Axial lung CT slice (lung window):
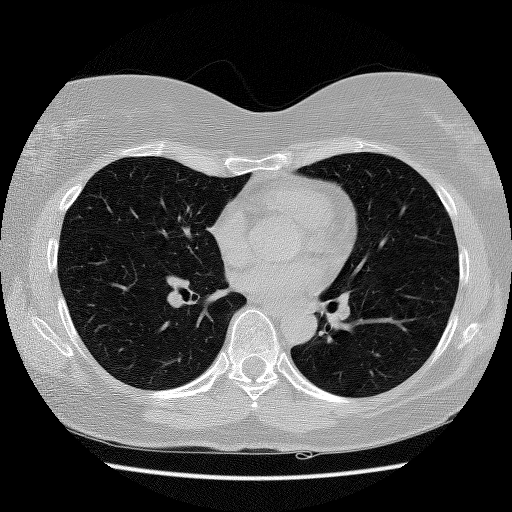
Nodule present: no